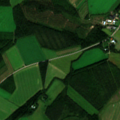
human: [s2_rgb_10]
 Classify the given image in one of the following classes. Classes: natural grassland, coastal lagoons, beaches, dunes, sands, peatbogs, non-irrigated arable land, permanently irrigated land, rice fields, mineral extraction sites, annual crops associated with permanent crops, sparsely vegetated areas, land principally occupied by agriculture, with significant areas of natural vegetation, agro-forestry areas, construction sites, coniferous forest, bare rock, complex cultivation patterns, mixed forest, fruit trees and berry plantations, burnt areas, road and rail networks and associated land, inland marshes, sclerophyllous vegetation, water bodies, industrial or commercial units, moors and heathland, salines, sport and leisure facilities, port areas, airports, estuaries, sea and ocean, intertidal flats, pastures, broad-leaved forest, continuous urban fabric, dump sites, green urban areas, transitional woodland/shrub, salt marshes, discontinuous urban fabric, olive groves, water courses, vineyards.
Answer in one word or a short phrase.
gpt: non-irrigated arable land, land principally occupied by agriculture, with significant areas of natural vegetation, broad-leaved forest, mixed forest